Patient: sex M, age 71
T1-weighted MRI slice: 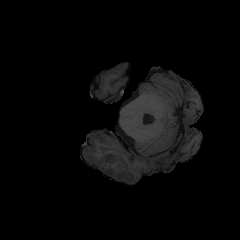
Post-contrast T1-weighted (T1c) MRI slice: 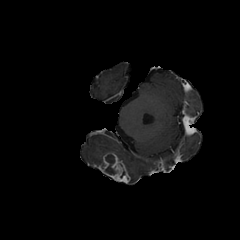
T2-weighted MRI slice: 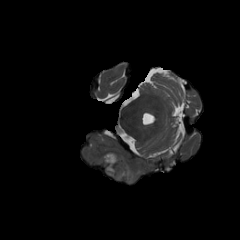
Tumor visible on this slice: yes
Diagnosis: Glioblastoma, IDH-wildtype
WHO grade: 4